Interaction volume radius: 5 \u00c5
Interaction volume height: 25 \u00c5
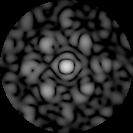
Disorder parameter: 0.5835